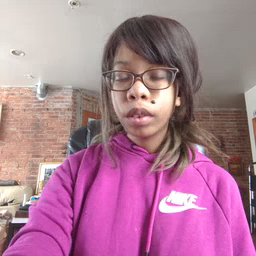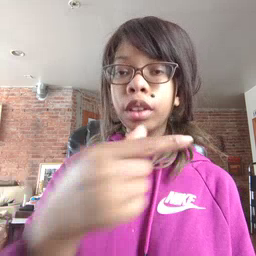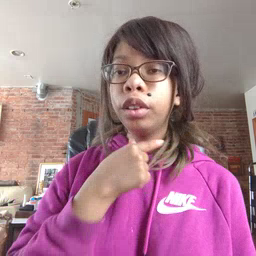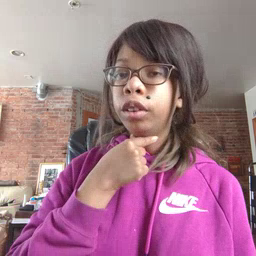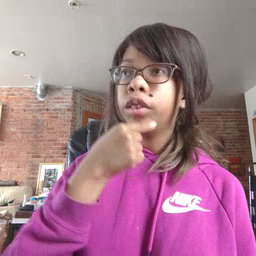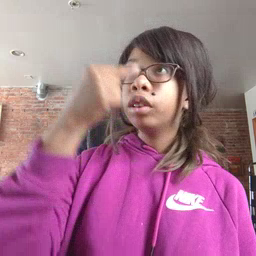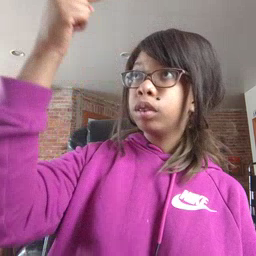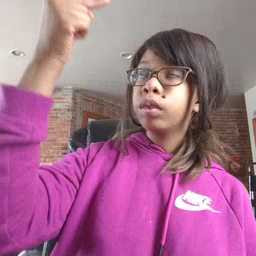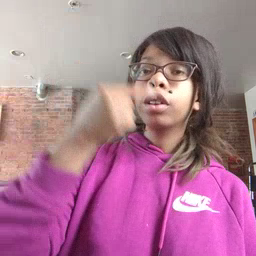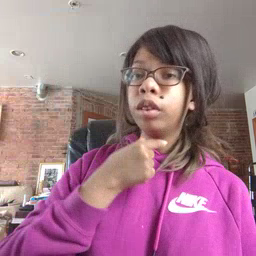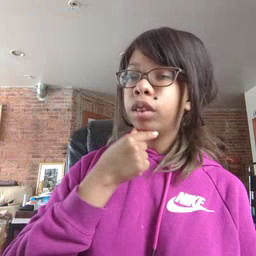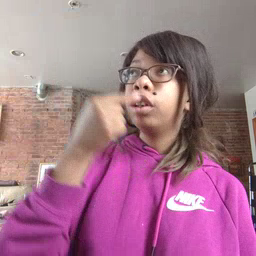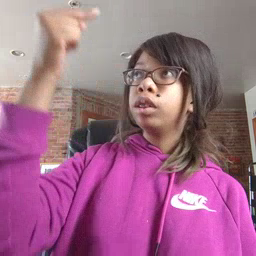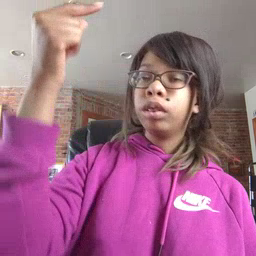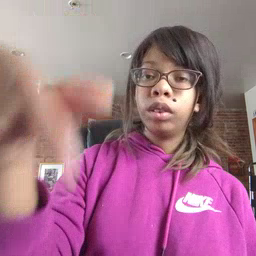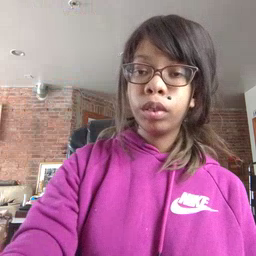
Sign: giraffe